Field crop: maize
Growth stage: 2
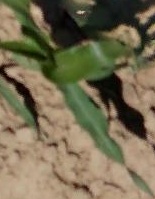
Species: maize